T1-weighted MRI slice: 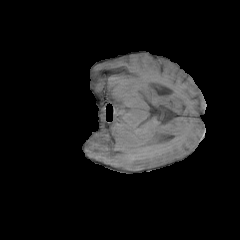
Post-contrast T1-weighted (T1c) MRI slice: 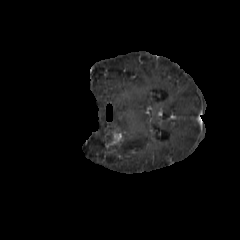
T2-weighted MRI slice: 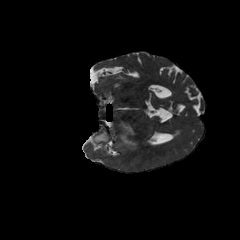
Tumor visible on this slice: yes